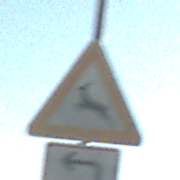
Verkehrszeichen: WildwechselRechts
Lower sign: RichtungsangabeDurchPfeile2
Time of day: SunriseSunset
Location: Outdoor (Nature)
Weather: Clear
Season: NotSpecified
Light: Natural